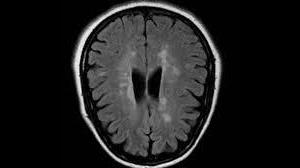
Label: notumor